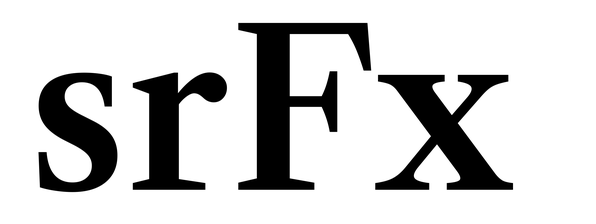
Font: LibreCaslonText_SemiBold